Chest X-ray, AP view. Patient: 26 years old, sex F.
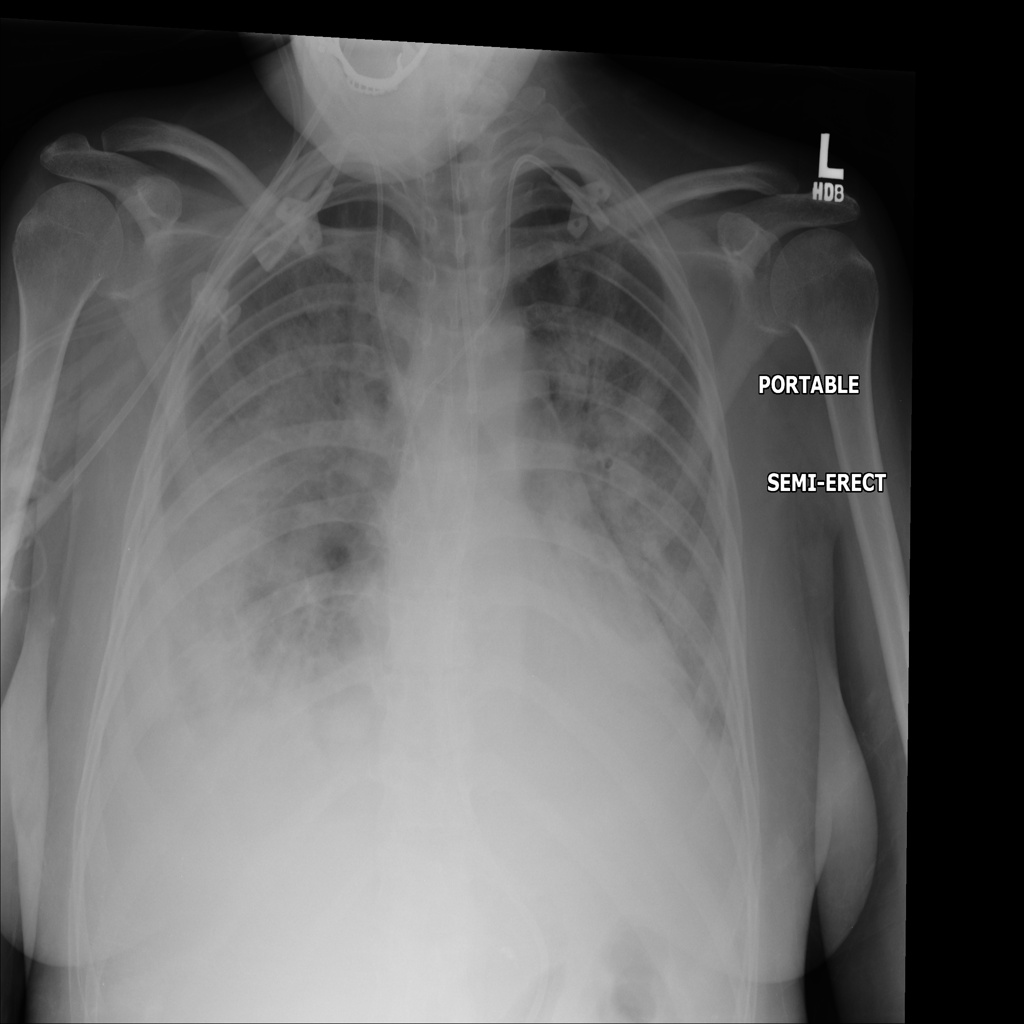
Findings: Cardiomegaly, Effusion, Infiltration